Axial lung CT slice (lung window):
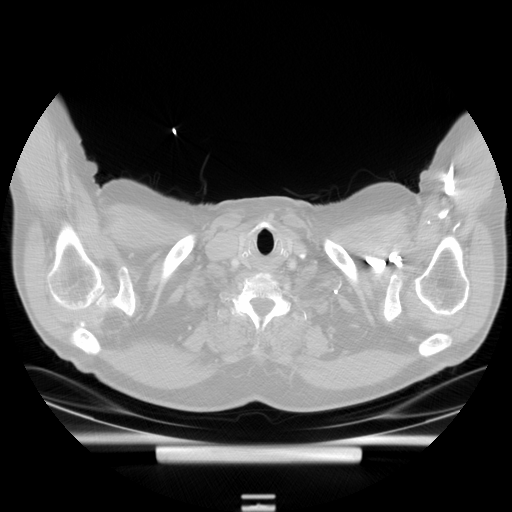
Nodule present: no